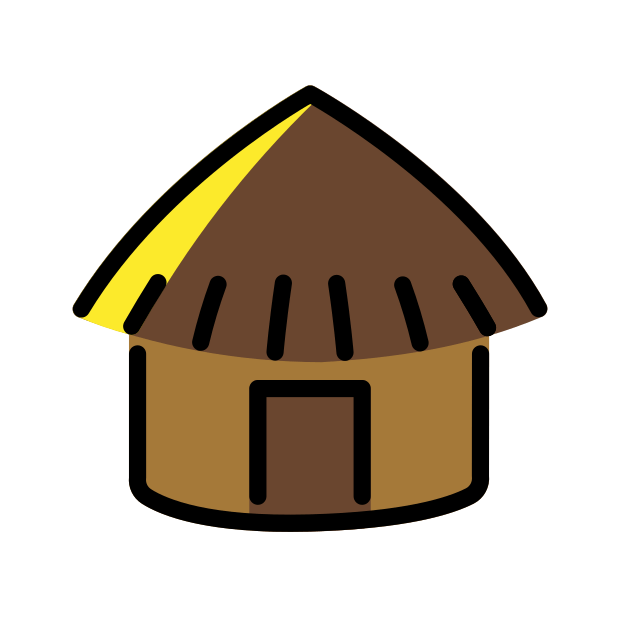
hut